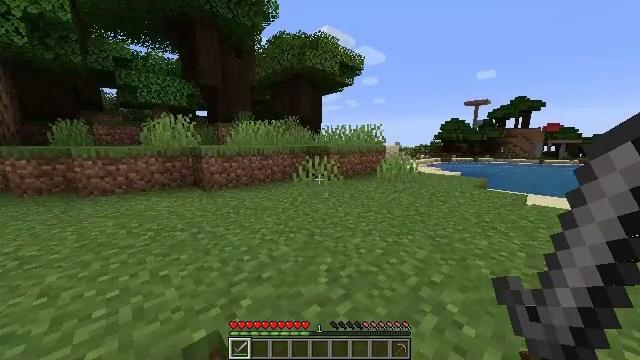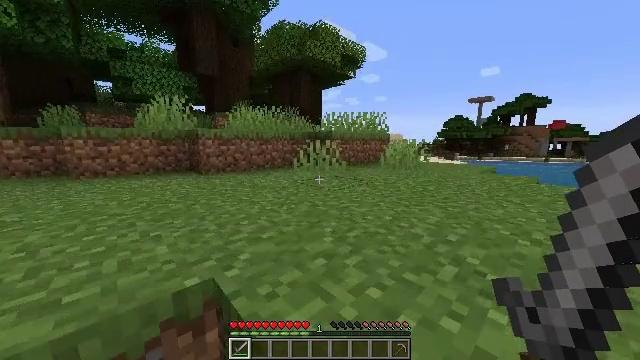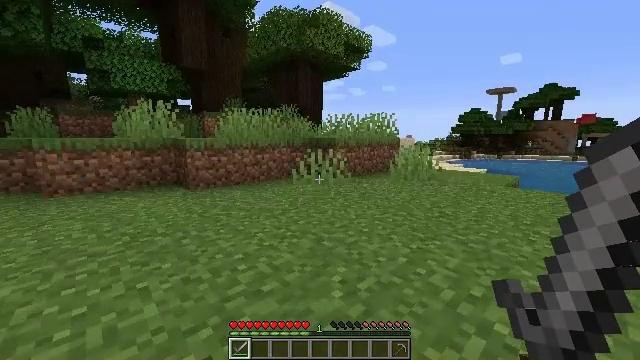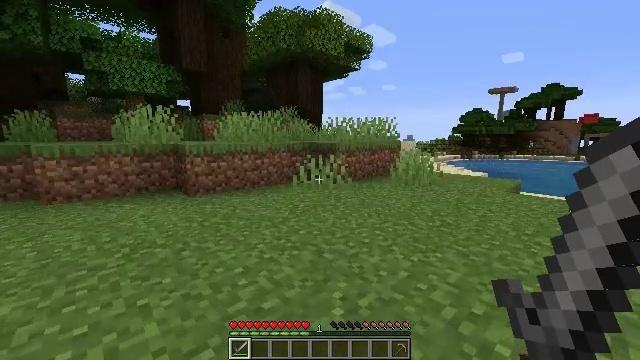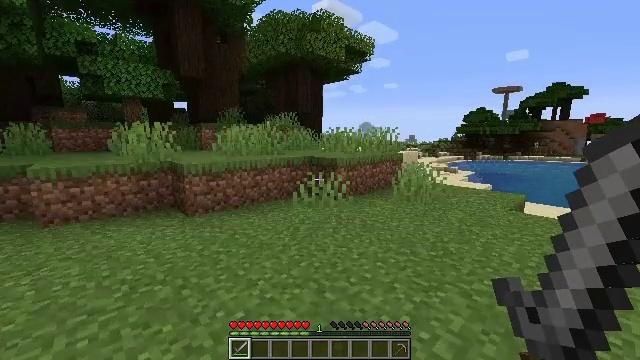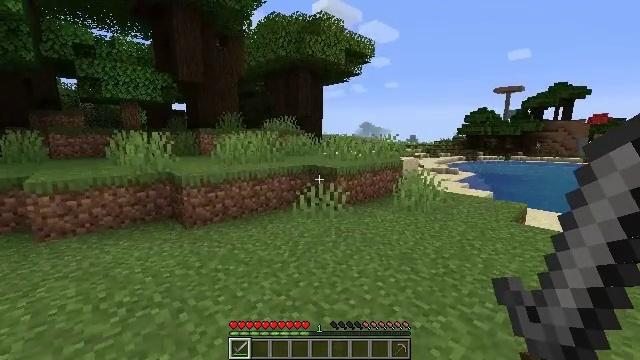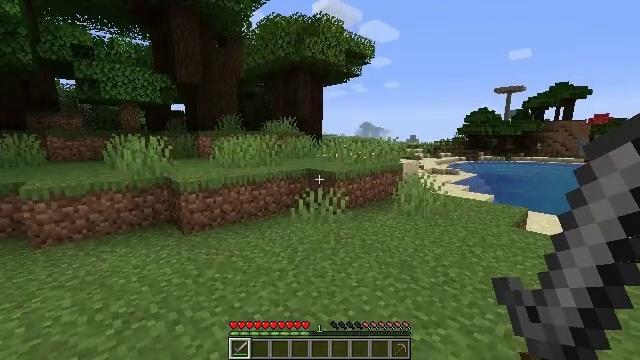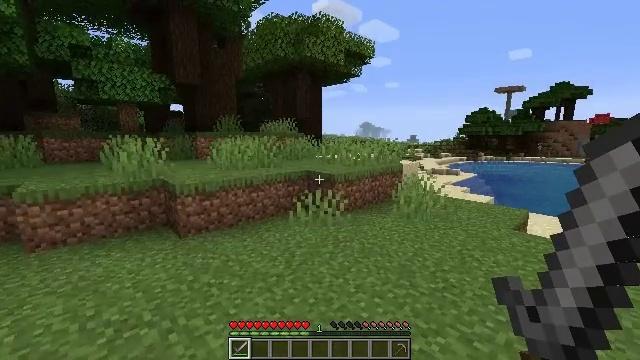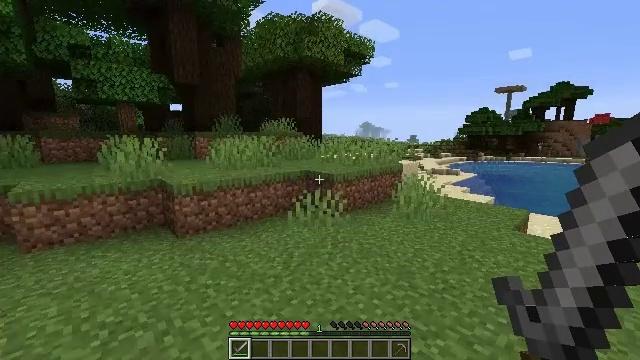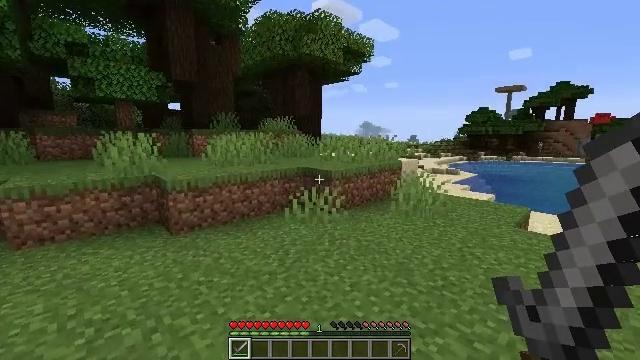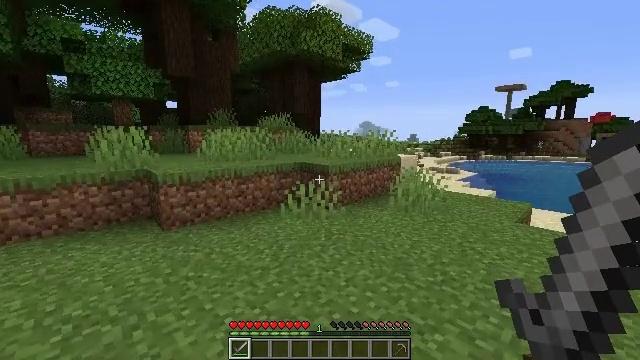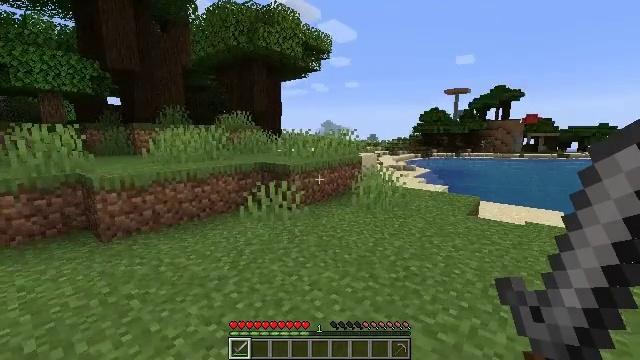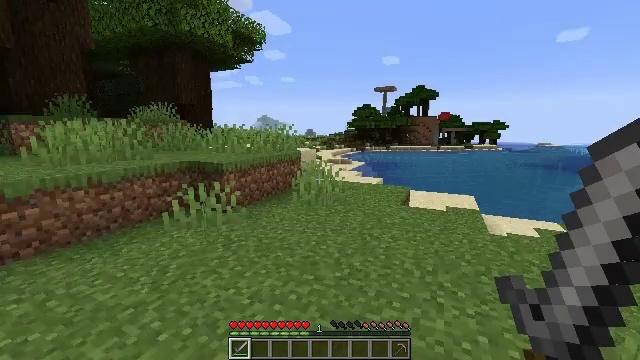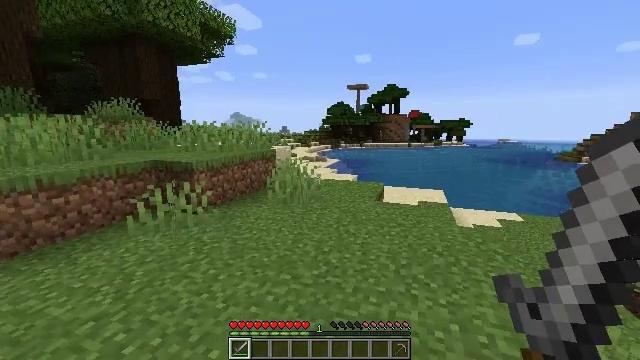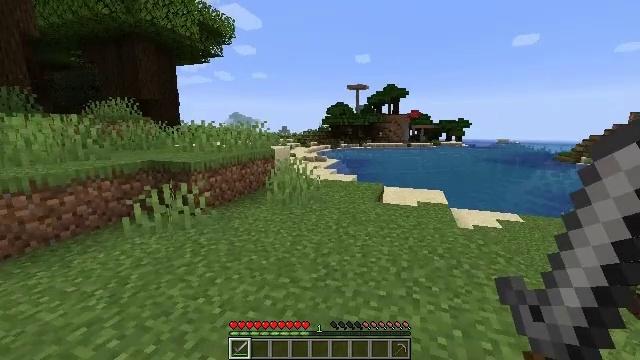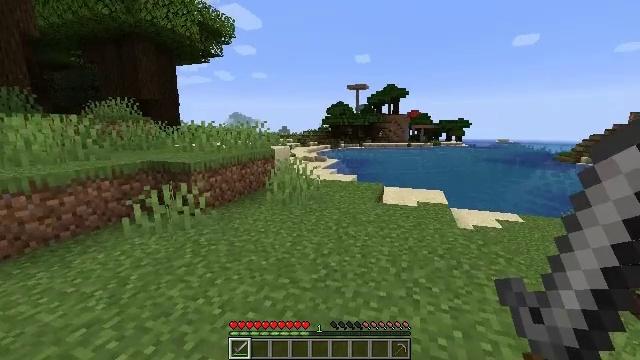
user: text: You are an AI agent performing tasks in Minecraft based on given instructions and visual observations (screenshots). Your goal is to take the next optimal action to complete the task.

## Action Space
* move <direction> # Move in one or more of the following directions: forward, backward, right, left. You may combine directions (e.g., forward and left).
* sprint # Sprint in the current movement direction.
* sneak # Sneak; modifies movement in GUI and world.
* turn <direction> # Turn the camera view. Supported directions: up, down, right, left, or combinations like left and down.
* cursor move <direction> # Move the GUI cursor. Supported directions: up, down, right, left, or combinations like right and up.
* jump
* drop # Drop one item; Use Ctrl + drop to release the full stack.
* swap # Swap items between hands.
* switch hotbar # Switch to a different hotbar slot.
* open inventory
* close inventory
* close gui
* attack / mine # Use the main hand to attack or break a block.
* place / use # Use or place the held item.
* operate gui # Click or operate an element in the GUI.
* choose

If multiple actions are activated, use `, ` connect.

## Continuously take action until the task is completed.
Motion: motion action
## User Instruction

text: Craft a cooked cod in the furnace.
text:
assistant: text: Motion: move forward and move right, jump
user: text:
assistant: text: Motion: move forward and move right, jump
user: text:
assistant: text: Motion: move forward and move right, jump
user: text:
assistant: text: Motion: move forward and move right, jump
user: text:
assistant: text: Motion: move forward and move right, jump
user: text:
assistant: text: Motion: move forward and move right, jump
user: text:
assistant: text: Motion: move forward and move right, jump
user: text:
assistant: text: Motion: move forward and move right, jump
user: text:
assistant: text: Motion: move forward and move right
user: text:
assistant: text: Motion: move forward
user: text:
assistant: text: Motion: move forward, turn right
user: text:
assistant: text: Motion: turn right and down
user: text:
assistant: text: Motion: turn right
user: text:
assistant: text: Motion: no_op
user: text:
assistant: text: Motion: move forward
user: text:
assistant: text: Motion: move forward
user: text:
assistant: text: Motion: move forward
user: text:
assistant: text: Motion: no_op
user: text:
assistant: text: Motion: move forward
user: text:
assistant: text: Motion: move forward
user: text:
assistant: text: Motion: move forward
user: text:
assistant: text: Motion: move forward
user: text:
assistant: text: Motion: move forward
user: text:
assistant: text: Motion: move forward
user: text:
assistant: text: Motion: move forward
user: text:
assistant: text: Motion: move forward
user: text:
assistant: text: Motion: move forward
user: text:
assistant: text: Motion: move forward and move left
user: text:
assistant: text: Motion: move forward and move left
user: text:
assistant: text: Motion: move forward and move left